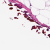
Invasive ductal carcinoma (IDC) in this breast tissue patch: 0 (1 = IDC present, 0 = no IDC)